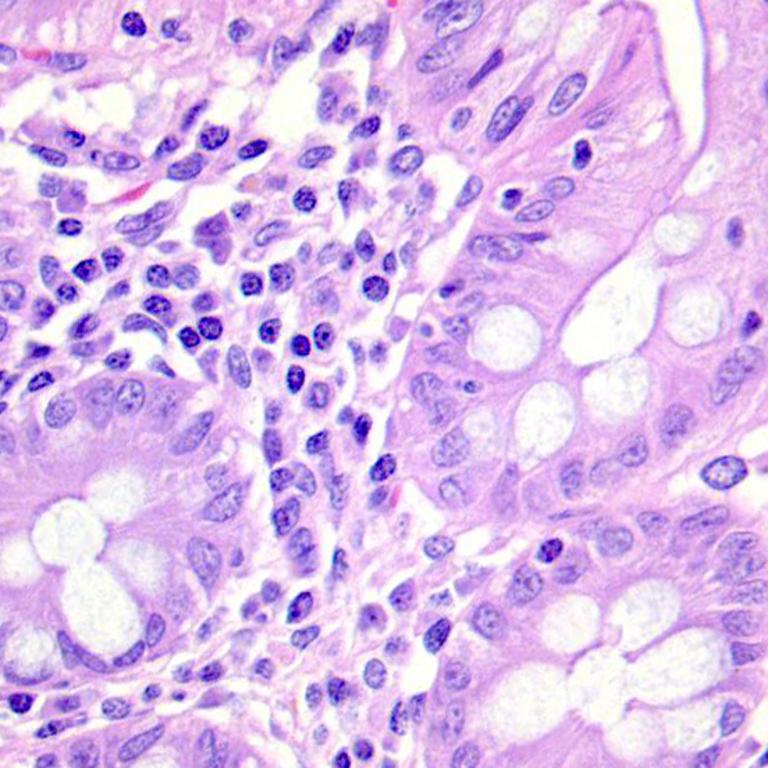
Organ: colon
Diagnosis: benign